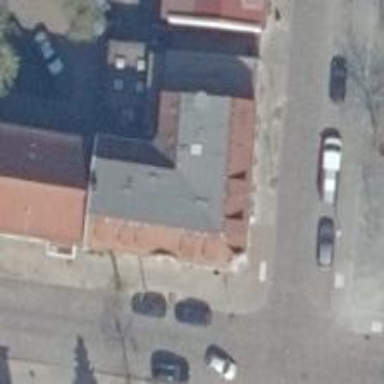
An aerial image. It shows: Bakery.